Question: I've been searching around the web for the past hours, finding a lot of information related to my problem - but none actually fixing them.
My machine is 64 bit with a 32 bit Visual Studio 10 installed.
Solution uses .Net 4.
Solution includes 64 bits installation of Crystal Reports.
Solution also includes log4net.
Compilation of project in VS2010 is OK for both Debug and Release, any cpu.
I have added a Web Setup Project that I want to build.
However, no matter the configuration I get the following errors when compiling (both within VS UI and command line using devenv.exe):
'''
ERROR: File 'CrystalDecisions.ReportAppServer.Prompting.dll' targeting 'AMD64' is not compatible with the project's target platform 'x86'
WARNING: File 'CrystalDecisions.ReportAppServer.Prompting.dll' targeting 'x64' is not compatible with the project's target platform 'x86'
ERROR: File 'CrystalDecisions.ReportAppServer.ObjectFactory.dll' targeting 'AMD64' is not compatible with the project's target platform 'x86'
WARNING: File 'CrystalDecisions.ReportAppServer.ObjectFactory.dll' targeting 'x64' is not compatible with the project's target platform 'x86'
ERROR: File 'CrystalDecisions.ReportAppServer.XmlSerialize.dll' targeting 'AMD64' is not compatible with the project's target platform 'x86'
WARNING: File 'CrystalDecisions.ReportAppServer.XmlSerialize.dll' targeting 'x64' is not compatible with the project's target platform 'x86'
ERROR: File 'CrystalDecisions.ReportAppServer.CommonObjectModel.dll' targeting 'AMD64' is not compatible with the project's target platform 'x86'
WARNING: File 'CrystalDecisions.ReportAppServer.CommonObjectModel.dll' targeting 'x64' is not compatible with the project's target platform 'x86'
ERROR: File 'CrystalDecisions.ReportAppServer.CommonControls.dll' targeting 'AMD64' is not compatible with the project's target platform 'x86'
WARNING: File 'CrystalDecisions.ReportAppServer.CommonControls.dll' targeting 'x64' is not compatible with the project's target platform 'x86'
ERROR: File 'CrystalDecisions.ReportAppServer.ReportDefModel.dll' targeting 'AMD64' is not compatible with the project's target platform 'x86'
WARNING: File 'CrystalDecisions.ReportAppServer.ReportDefModel.dll' targeting 'x64' is not compatible with the project's target platform 'x86'
ERROR: File 'log4net.dll' targeting 'AMD64' is not compatible with the project's target platform 'x86'
WARNING: File 'log4net.dll' targeting 'x64' is not compatible with the project's target platform 'x86'
ERROR: File 'CrystalDecisions.ReportAppServer.Controllers.dll' targeting 'AMD64' is not compatible with the project's target platform 'x86'
WARNING: File 'CrystalDecisions.ReportAppServer.Controllers.dll' targeting 'x64' is not compatible with the project's target platform 'x86'
ERROR: File 'CrystalDecisions.ReportAppServer.DataDefModel.dll' targeting 'AMD64' is not compatible with the project's target platform 'x86'
WARNING: File 'CrystalDecisions.ReportAppServer.DataDefModel.dll' targeting 'x64' is not compatible with the project's target platform 'x86'
ERROR: File 'CrystalDecisions.ReportAppServer.CubeDefModel.dll' targeting 'AMD64' is not compatible with the project's target platform 'x86'
WARNING: File 'CrystalDecisions.ReportAppServer.CubeDefModel.dll' targeting 'x64' is not compatible with the project's target platform 'x86'
ERROR: File 'CrystalDecisions.ReportAppServer.ClientDoc.dll' targeting 'AMD64' is not compatible with the project's target platform 'x86'
WARNING: File 'CrystalDecisions.ReportAppServer.ClientDoc.dll' targeting 'x64' is not compatible with the project's target platform 'x86'
ERROR: File 'CrystalDecisions.ReportAppServer.CommLayer.dll' targeting 'AMD64' is not compatible with the project's target platform 'x86'
WARNING: File 'CrystalDecisions.ReportAppServer.CommLayer.dll' targeting 'x64' is not compatible with the project's target platform 'x86'
'''
I have tried to explicitly set the configuration for the projects to both x86 and x64, without any change.
Can someone guide me on the right way?
Edit - added screenshot showing that I am unable to choose platform for the setup project.

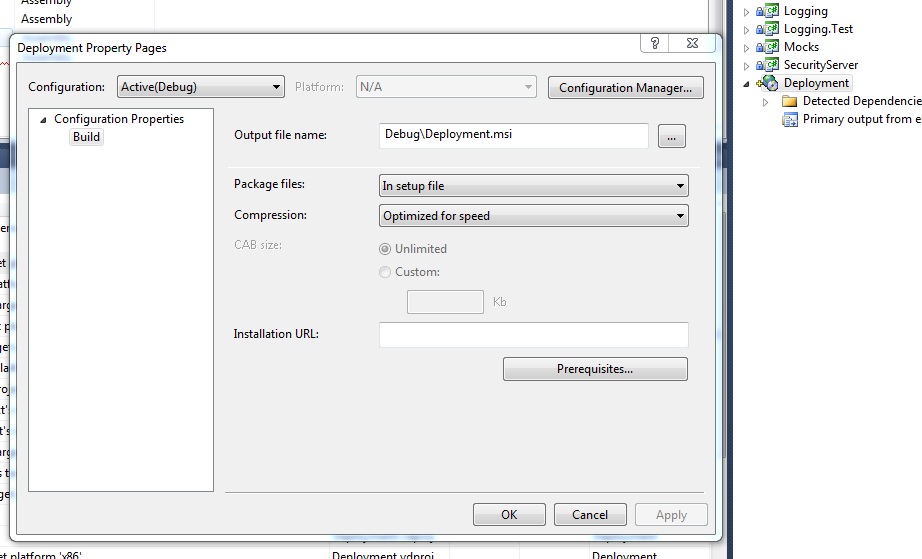
Answer: You have to mark the Setup project as a 64-bit installer. Your Setup project's 'TargetPlatform' property in the Properties window, change it from x86 (the default) to x64.
Also make sure you deploy the 64-bit version of log4net and that your C# project's 'TargetPlatform' setting is Any CPU.
And make sure that you actually your app to run as a 64-bit process, that's rare.